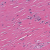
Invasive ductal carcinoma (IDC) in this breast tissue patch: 0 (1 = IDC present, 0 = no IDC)